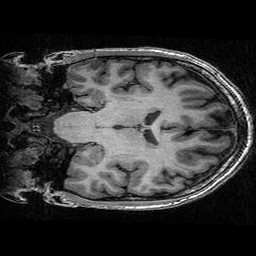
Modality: T1w
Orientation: coronal
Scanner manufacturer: ge
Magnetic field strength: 3 T
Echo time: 0.00318 s